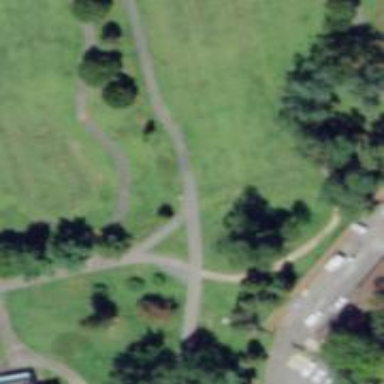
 specifically designed for the sport of disc golf."